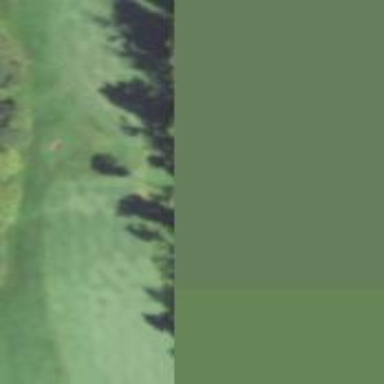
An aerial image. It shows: Grassy area designated as golf fairway.